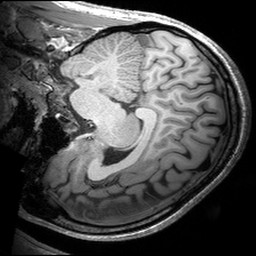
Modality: T1w
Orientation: sagittal
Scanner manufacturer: siemens
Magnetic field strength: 3 T
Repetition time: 2.53 s
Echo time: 0.00299 s